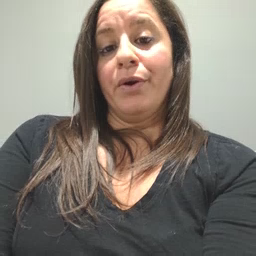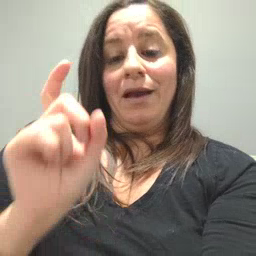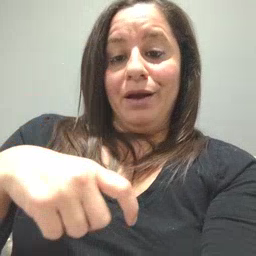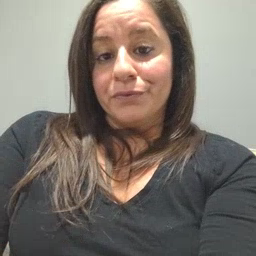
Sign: haveto